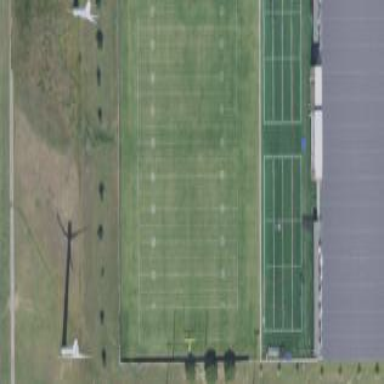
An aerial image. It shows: American football pitch for leisure and sport activities.